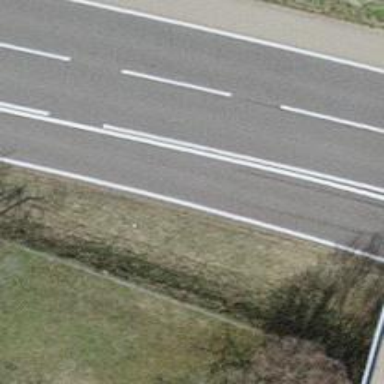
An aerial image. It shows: Motorroad with trunk link.